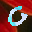
Label: 0